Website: crate-barrel
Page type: billing-address
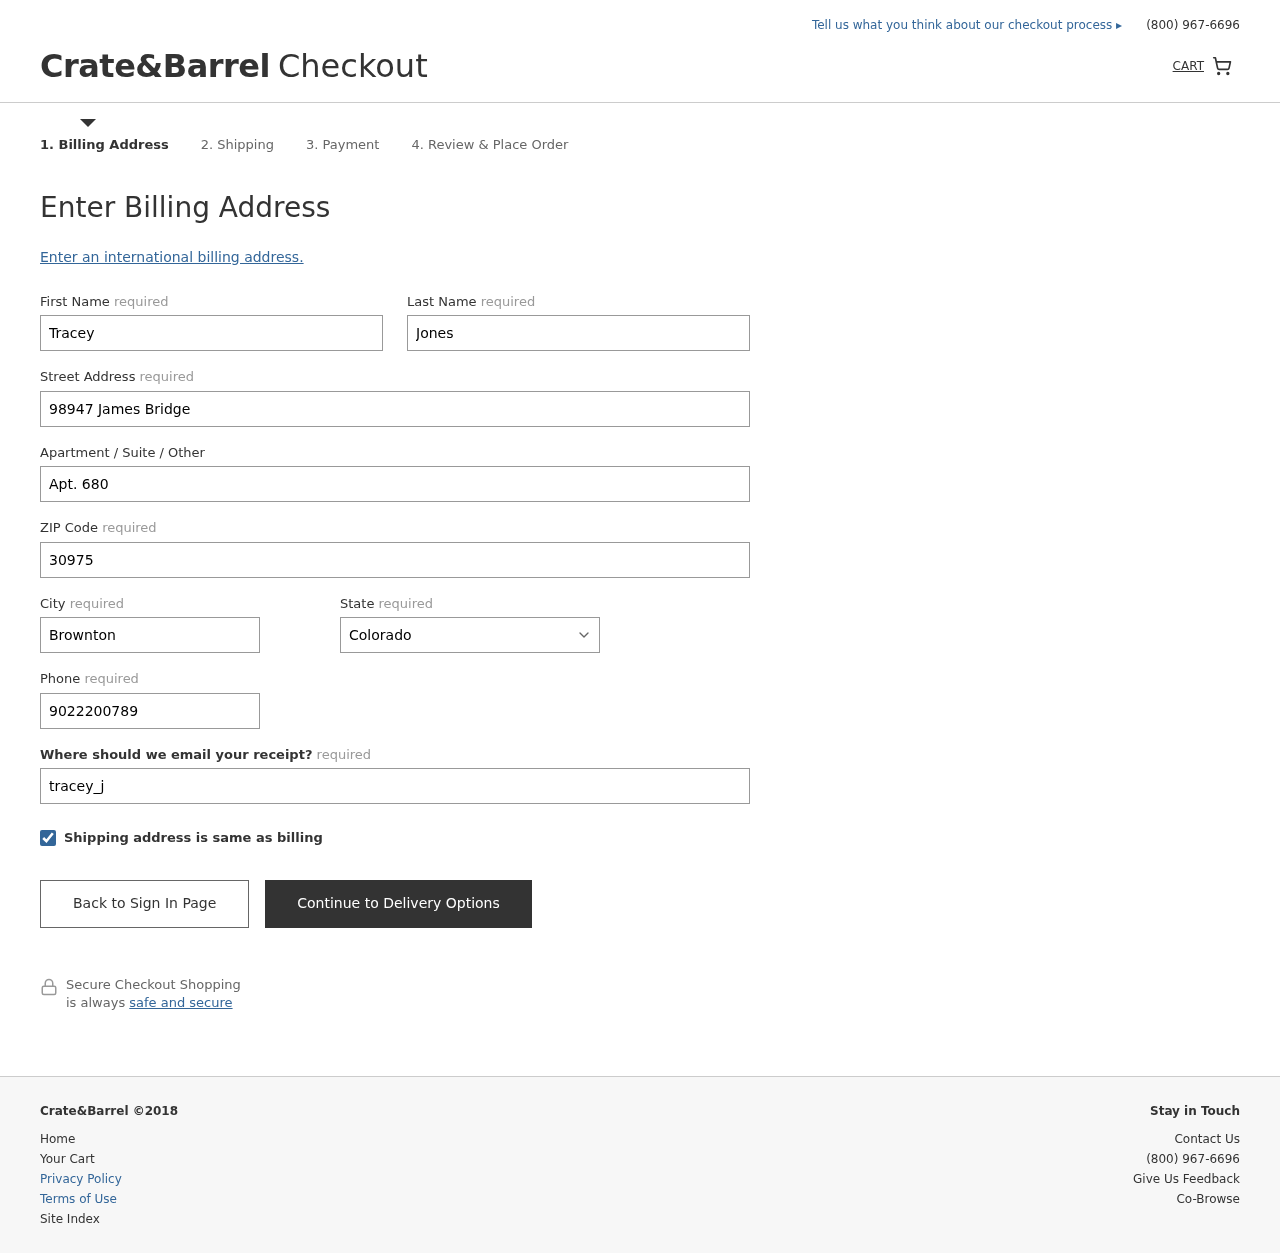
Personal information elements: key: PII_STATE
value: Colorado
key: PII_FIRSTNAME
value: Tracey
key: PII_LASTNAME
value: Jones
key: PII_STREET
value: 98947 James Bridge
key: PII_STREET2
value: Apt. 680
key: PII_POSTCODE
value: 30975
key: PII_CITY
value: Brownton
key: PII_PHONE
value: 9022200789
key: PII_EMAIL
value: tracey_jones@yahoo.com